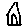
Label: house